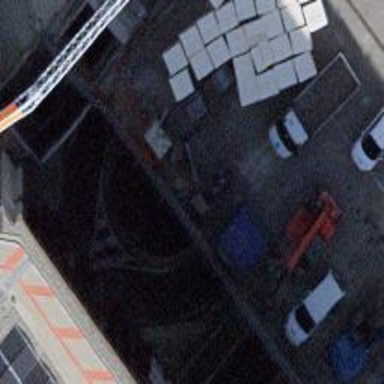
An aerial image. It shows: Service road tunnel with building passage.